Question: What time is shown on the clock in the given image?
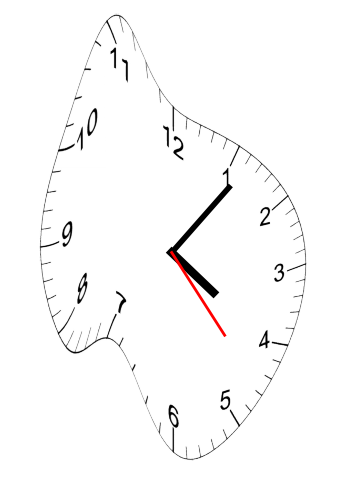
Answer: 04:06:23